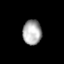
Tissue: lung
Cell type: T cells
Senescence score: 0.1986
Nuclear area (px): 459
Mean DAPI intensity: 171.183